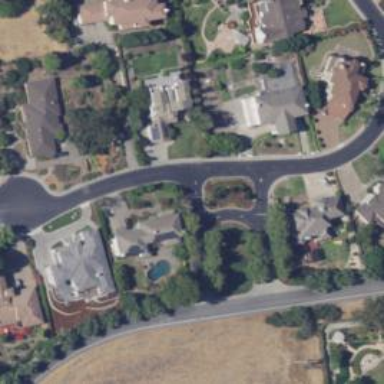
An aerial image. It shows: Residential road.